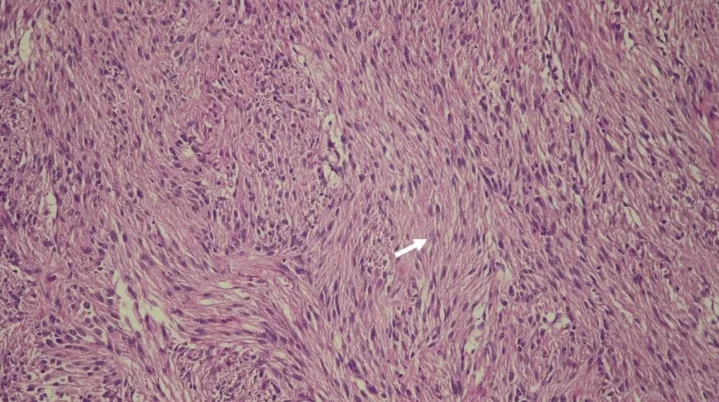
Serial sections showed an intramural mass consisting of bundle of spindle cells with interlacing bundle formation. There were mild nuclear atypia and scant mitosis(Arrow).
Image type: pathology (h&e)